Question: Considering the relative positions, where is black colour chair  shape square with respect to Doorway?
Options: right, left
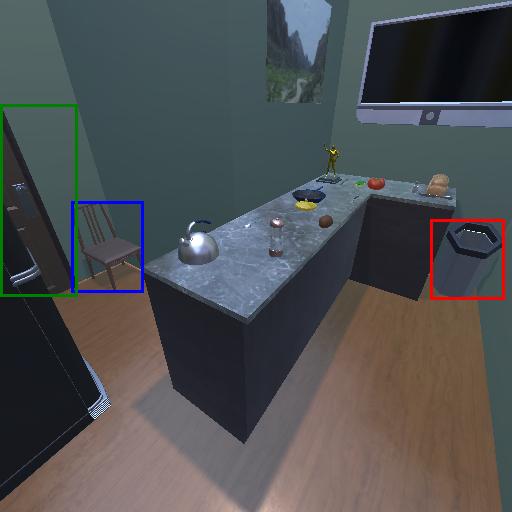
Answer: right